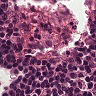
Metastatic tissue present: no